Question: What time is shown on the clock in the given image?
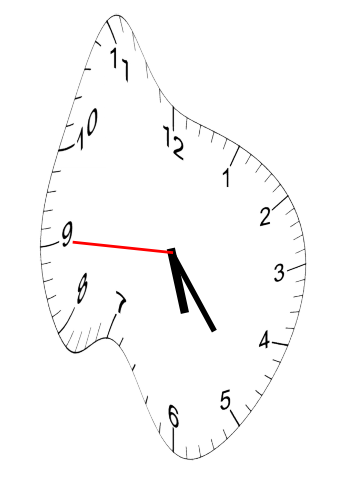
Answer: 05:23:45